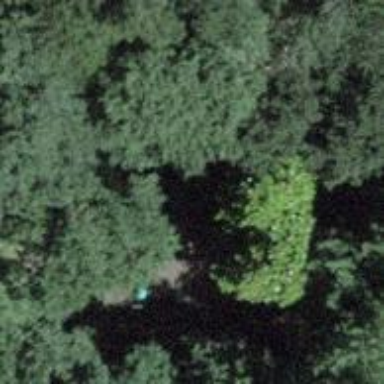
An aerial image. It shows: Broadleaved tree with lush leaves.